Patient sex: M
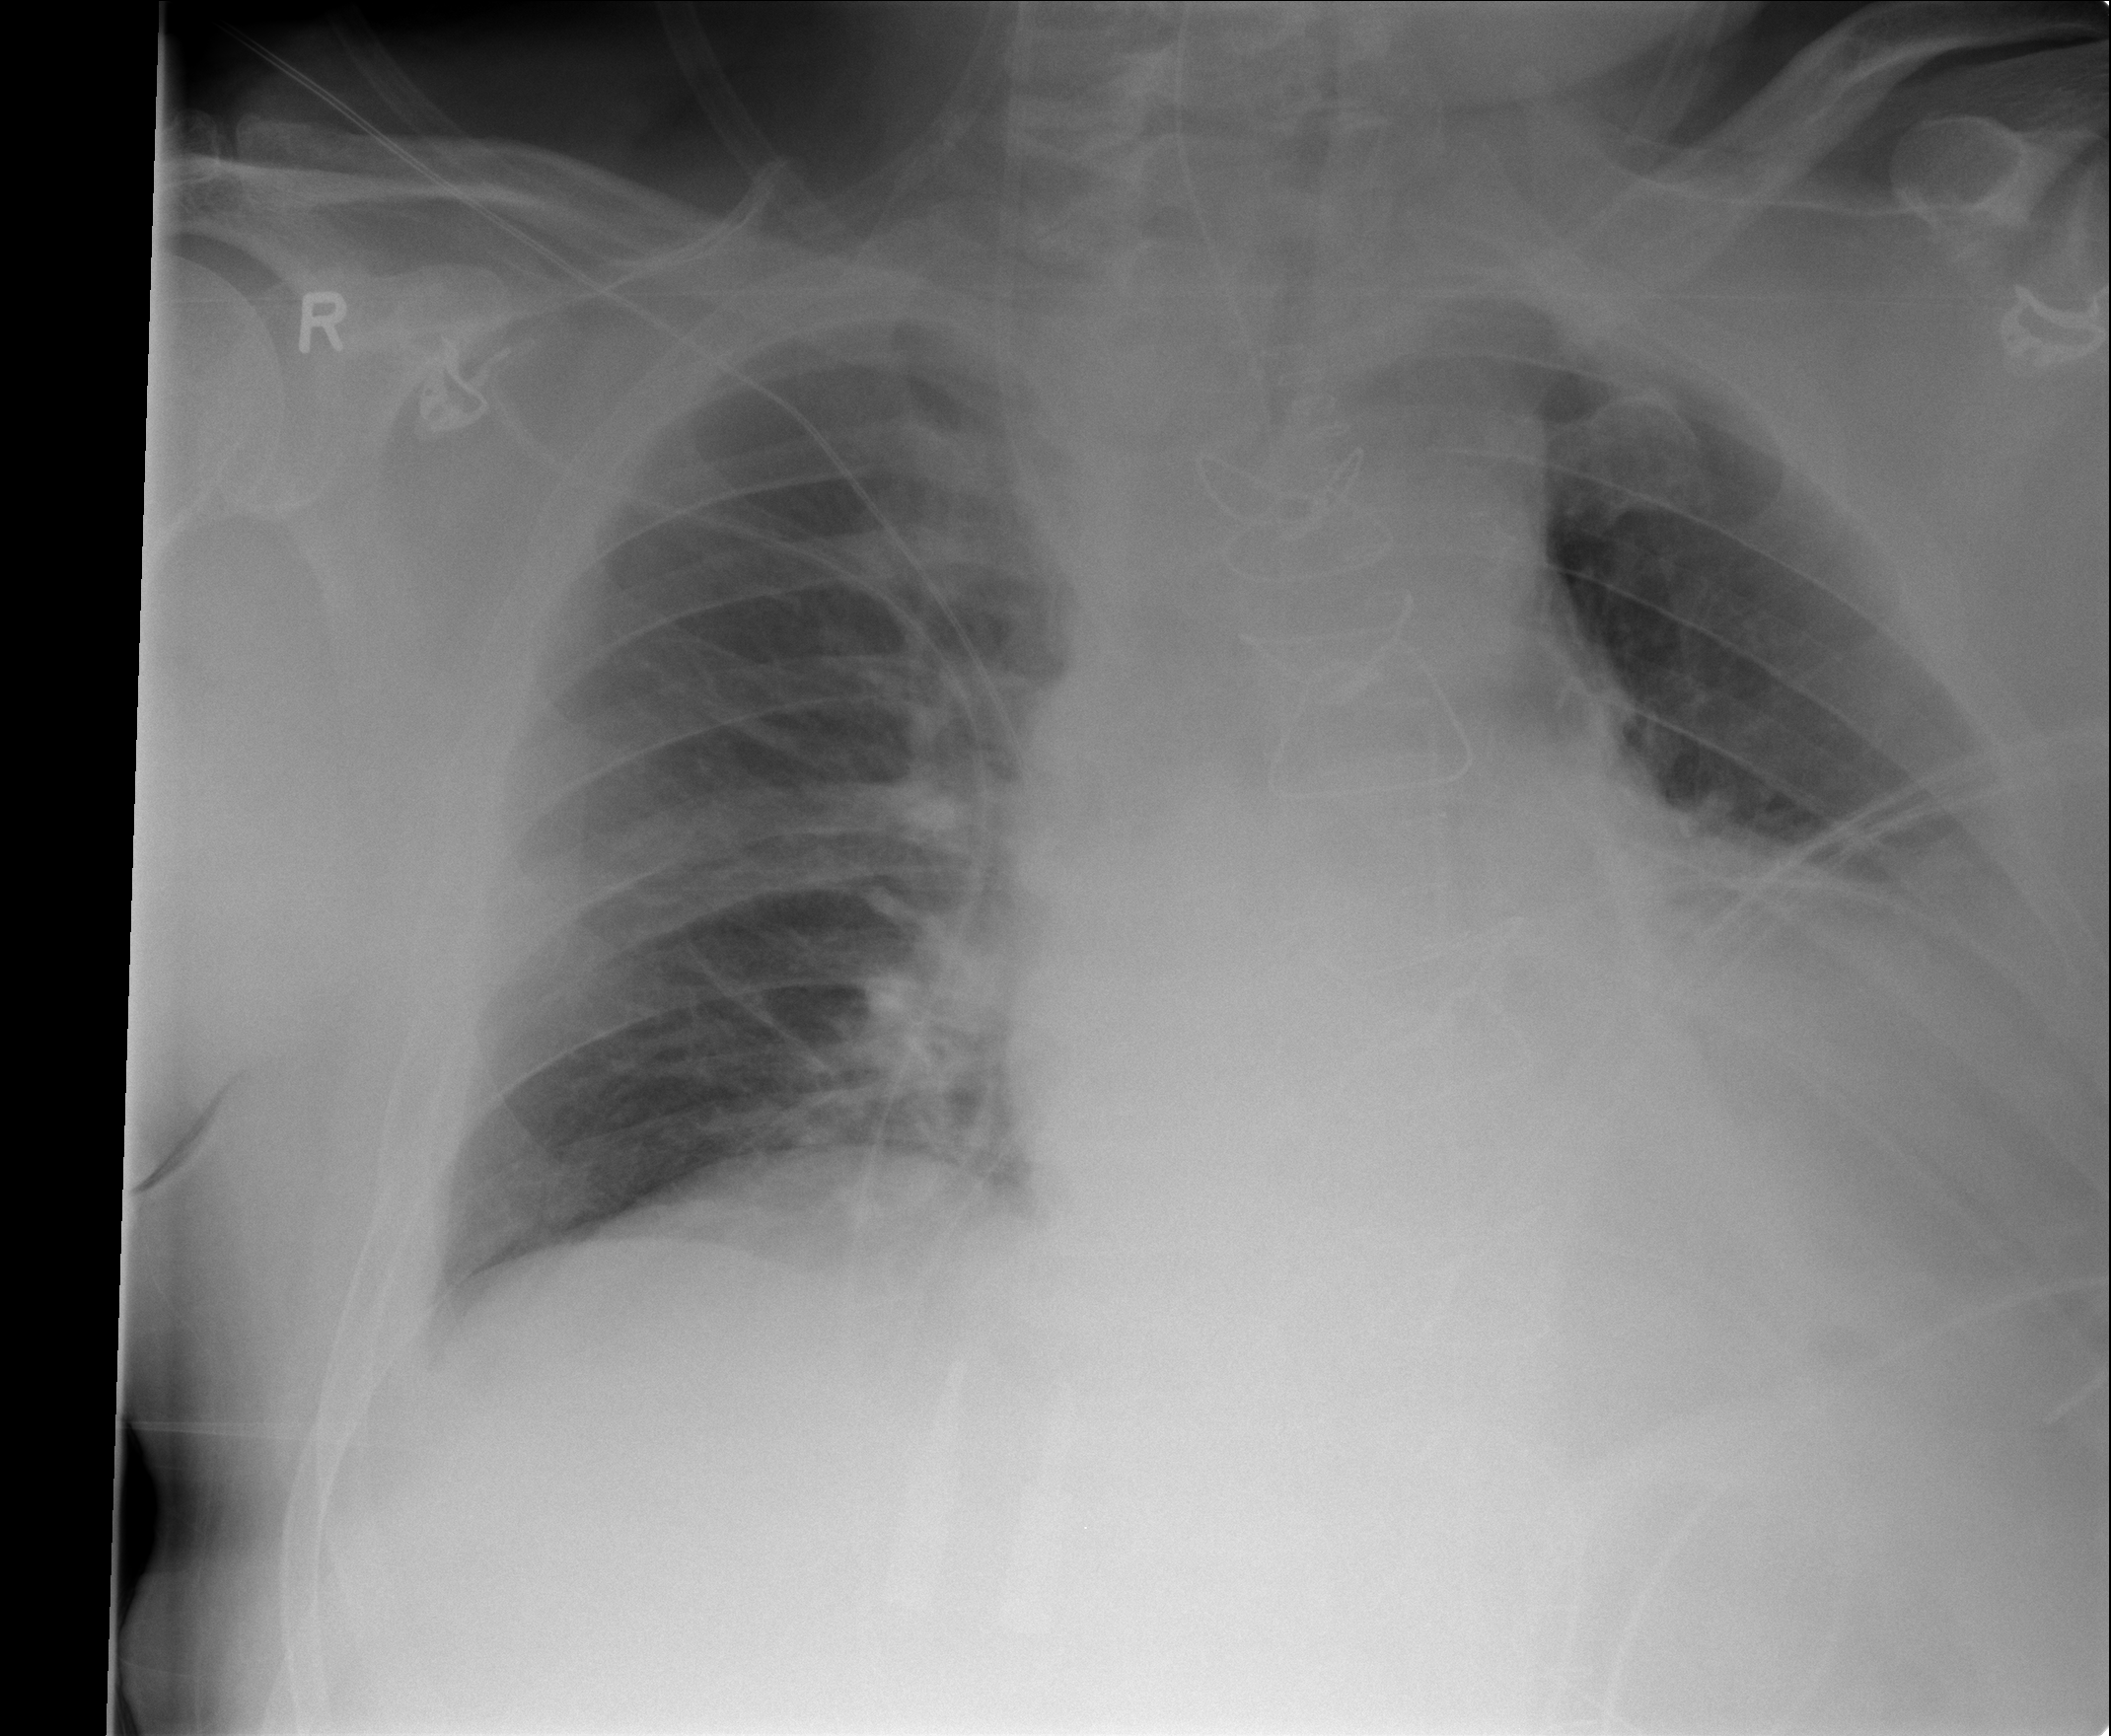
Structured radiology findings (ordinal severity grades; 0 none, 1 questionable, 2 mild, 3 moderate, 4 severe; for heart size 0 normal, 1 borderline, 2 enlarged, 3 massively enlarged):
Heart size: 1
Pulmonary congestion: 1
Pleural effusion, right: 0
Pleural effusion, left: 1
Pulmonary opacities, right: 0
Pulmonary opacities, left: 0
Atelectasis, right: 2
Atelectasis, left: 2